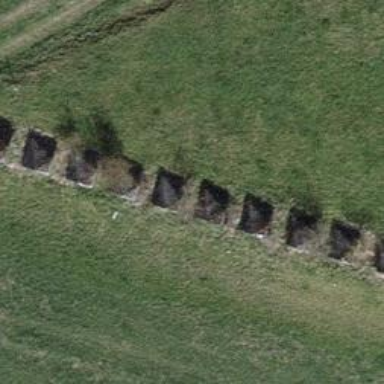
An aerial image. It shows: Block barrier.